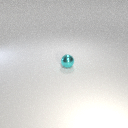
small cyan metal sphere